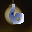
Label: 6